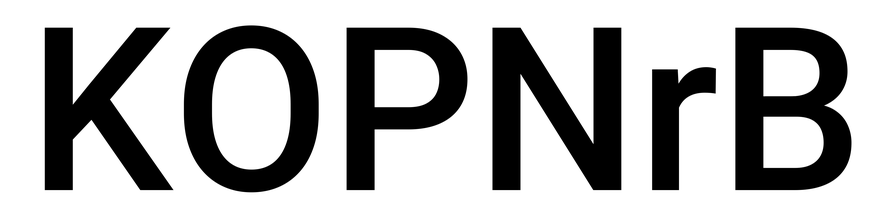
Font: Roboto_Medium